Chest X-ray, PA view. Patient: 58 years old, sex M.
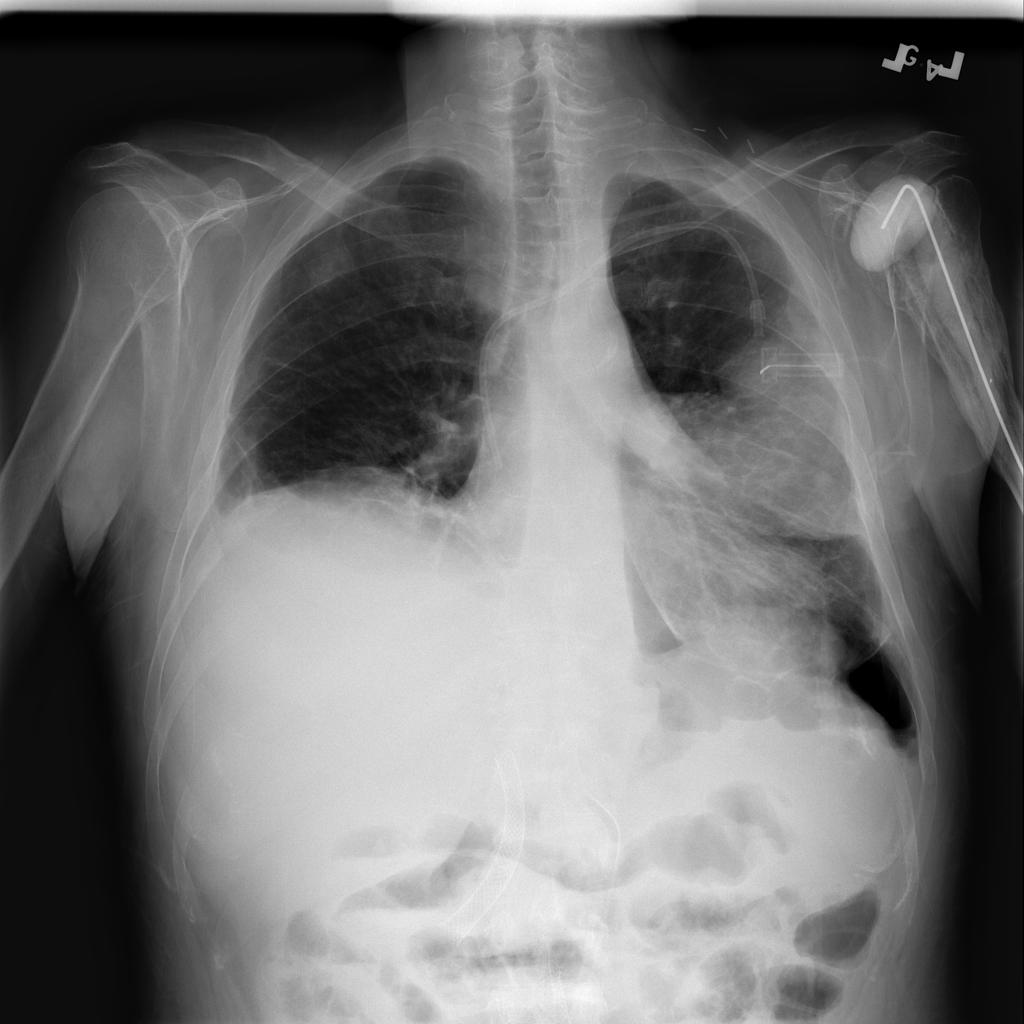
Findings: Pneumothorax